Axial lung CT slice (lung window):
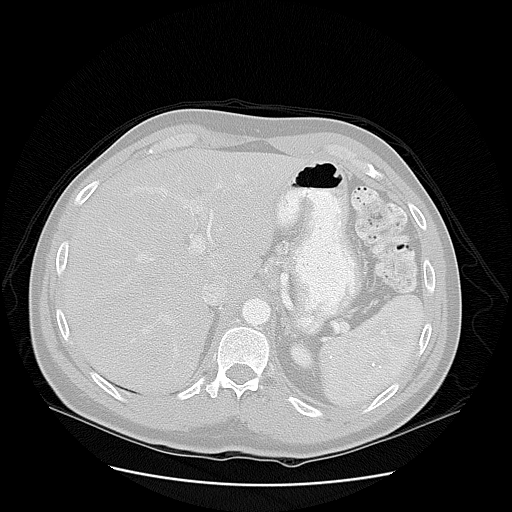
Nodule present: no